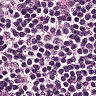
Metastatic tissue present: no